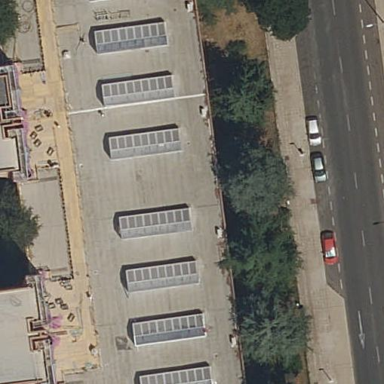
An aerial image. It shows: Part of building.